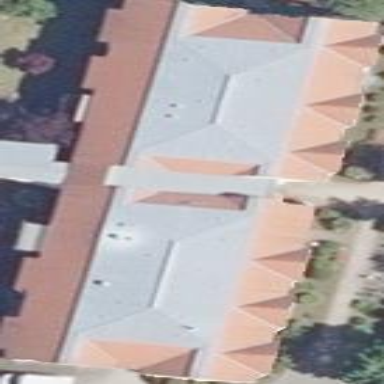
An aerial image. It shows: Part of building.